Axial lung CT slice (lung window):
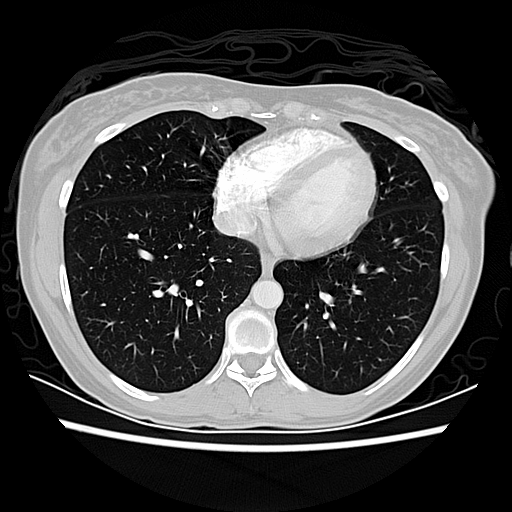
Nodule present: no